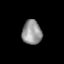
Tissue: skin
Cell type: Epithelial cells
Senescence score: 0.844
Nuclear area (px): 462
Mean DAPI intensity: 150.591